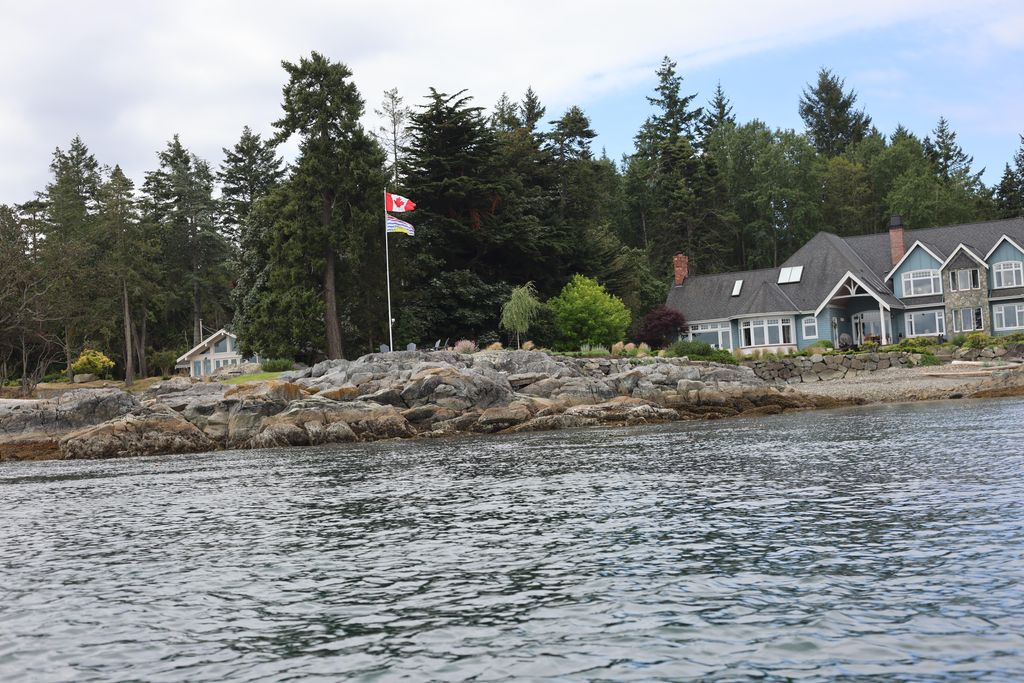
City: victoria